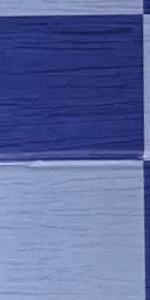
Label: Empty